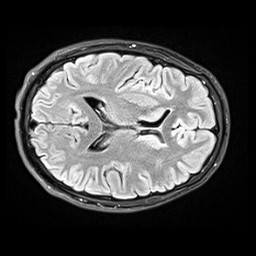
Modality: FLAIR
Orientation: axial
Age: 22
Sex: male
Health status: healthy
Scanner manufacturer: siemens
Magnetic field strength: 3 T
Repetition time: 9 s
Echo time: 0.088 s